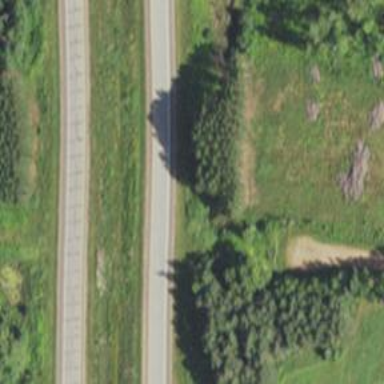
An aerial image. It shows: This image shows trunk highway that functions as expressway.